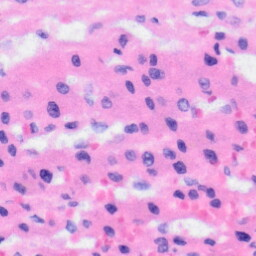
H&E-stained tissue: Liver